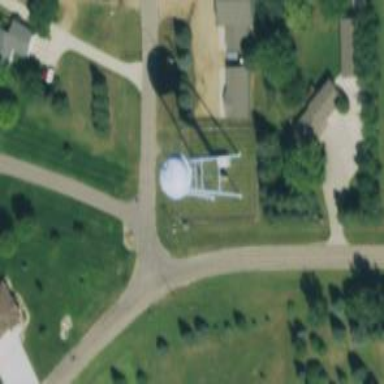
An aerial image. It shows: Water tower that is man-made.